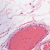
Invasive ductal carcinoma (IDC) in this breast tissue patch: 0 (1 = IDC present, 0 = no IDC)